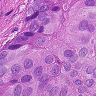
Metastatic tissue present: yes